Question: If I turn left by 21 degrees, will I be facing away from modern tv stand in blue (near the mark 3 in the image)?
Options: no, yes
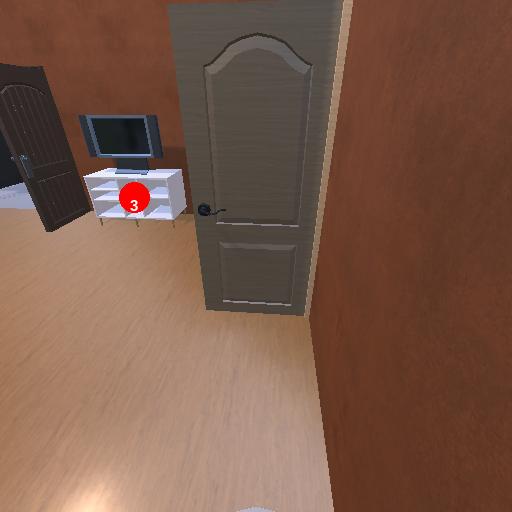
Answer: no